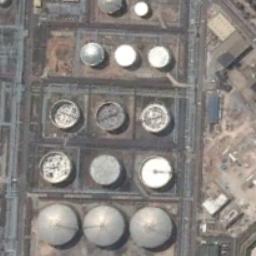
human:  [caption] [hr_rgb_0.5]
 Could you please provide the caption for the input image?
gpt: There are many white and black storage tanks on the bare land .

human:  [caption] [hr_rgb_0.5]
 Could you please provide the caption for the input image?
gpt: There are several buildings beside the storage tanks .

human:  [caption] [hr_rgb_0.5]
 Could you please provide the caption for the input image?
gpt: There are many differently sized storage tanks in the factory .

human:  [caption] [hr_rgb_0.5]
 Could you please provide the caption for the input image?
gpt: The storage tanks here are half white and half black .

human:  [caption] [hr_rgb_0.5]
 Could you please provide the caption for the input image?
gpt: There are some storage tanks of different sizes .